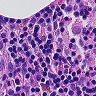
Metastatic tissue present: no